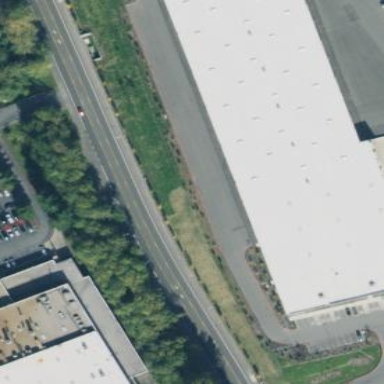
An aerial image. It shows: Industrial building serving as post depot.